Interaction volume radius: 5 \u00c5
Interaction volume height: 25 \u00c5
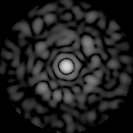
Disorder parameter: 0.7128